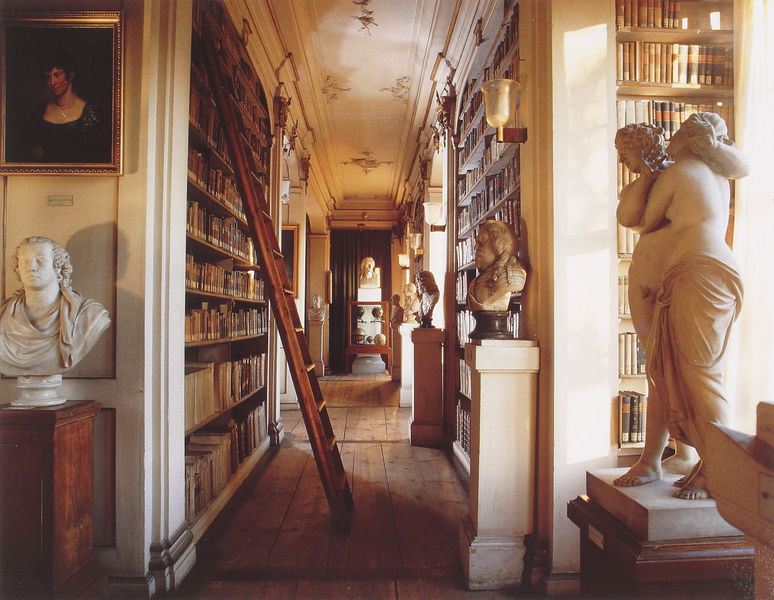
Titel: Herzogin Anna Amalia Bibliothek in Weimar
Standort: Weimar, Herzogin- Anna- Amalia- Bibliothek (EU - D - Thüringen)
Schlagwörter: nackt, frauen, holz, lampe, lampen, licht, marmor, männer, tuch, regal, sockel, stein, bild, innenraum, boden, decke, paar, skulptur, statue, bilder, bücher, umarmung, parkett, dielen, leiter, diele, büste, stuck, foto, gang, buch, flur, skulpturen, plastiken, statuen, bibliothek, bücherei, regale, büsten, globus, protrait, globen, bibleothek